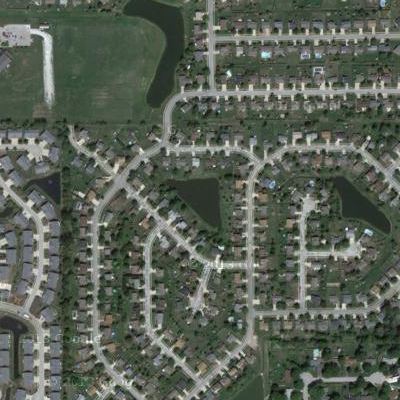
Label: Resident